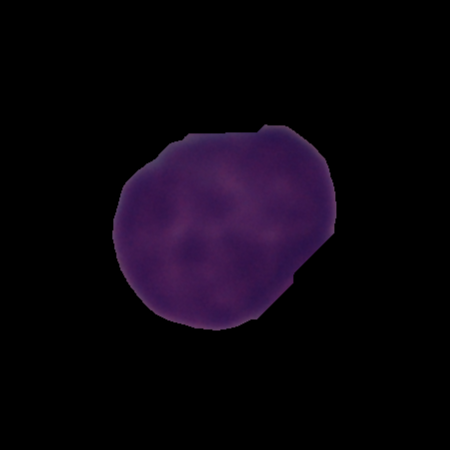
Label: cancer